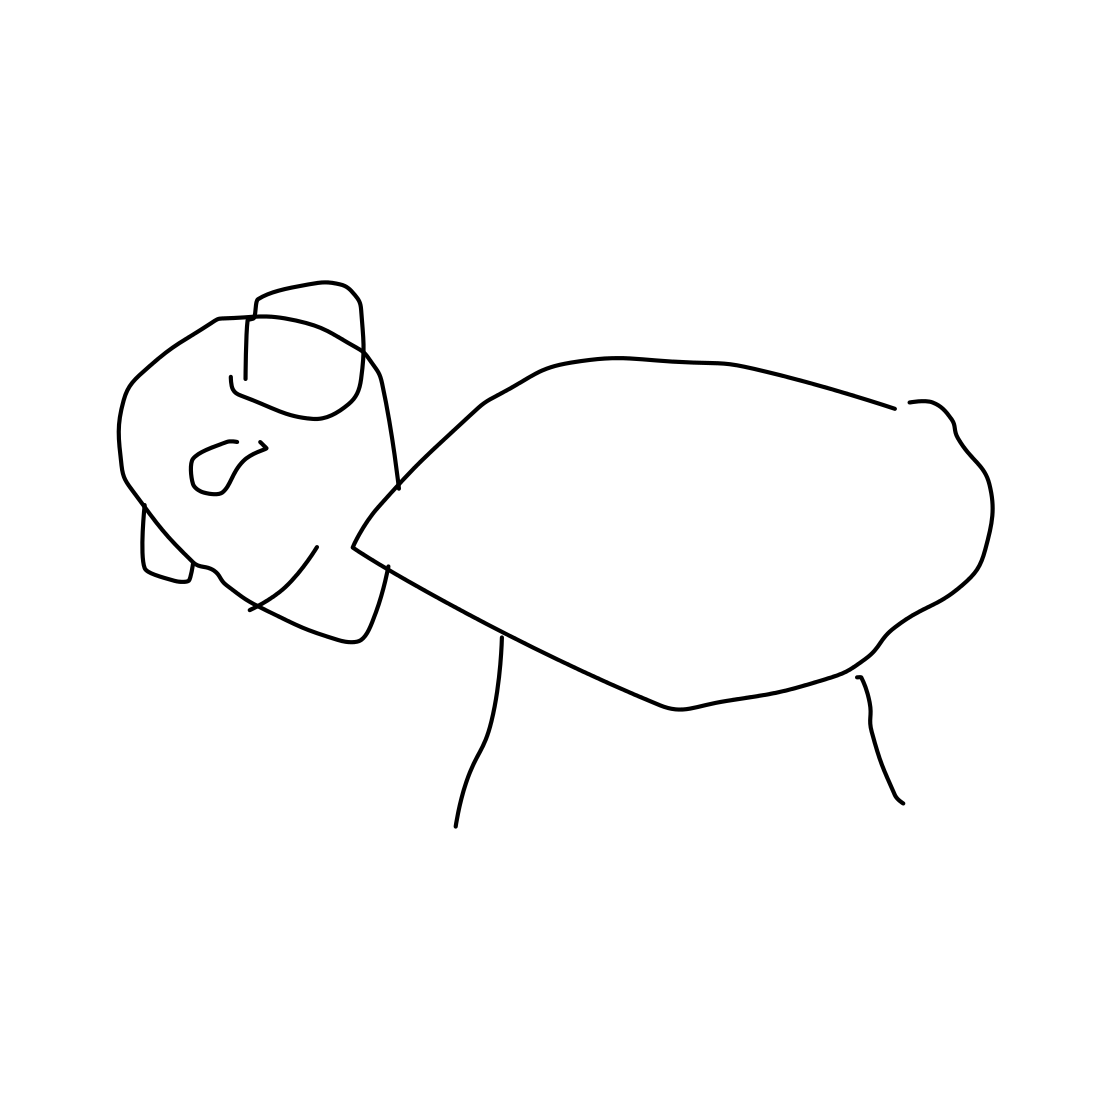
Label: pig